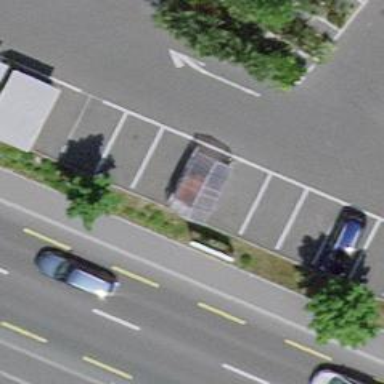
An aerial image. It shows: Charging station.